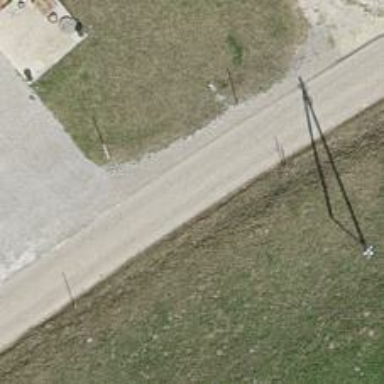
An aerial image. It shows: Unclassified road.